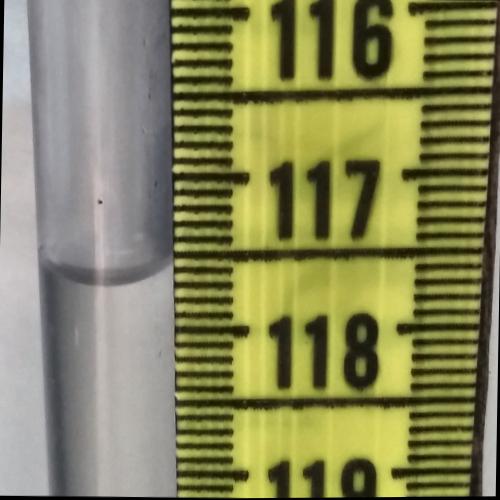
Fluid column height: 117.6 cm